Question: This image took from Deep Relax app from Play Store:

How do I create a popup menu? I am creating an app I want to ask the user to provide feedback?
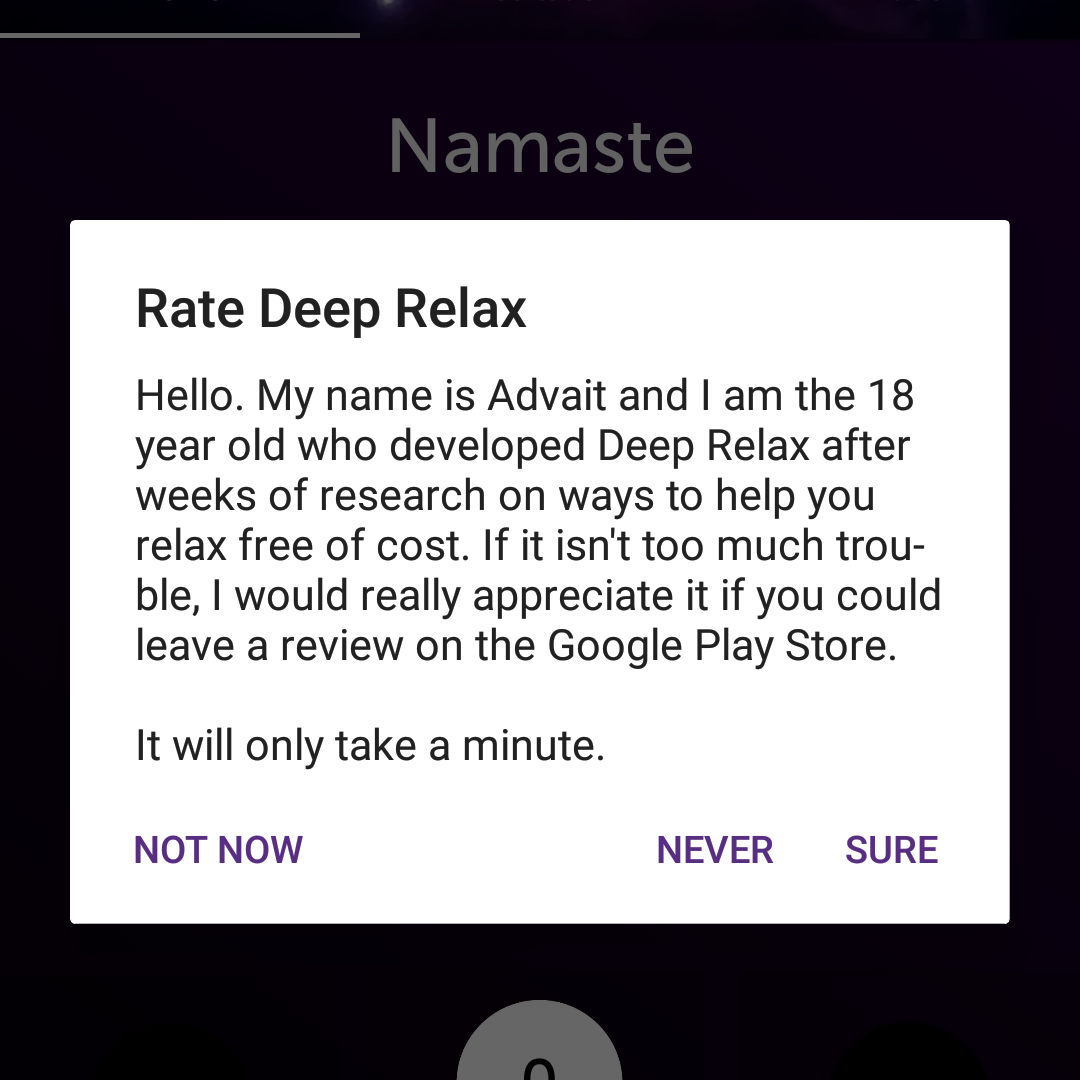
Answer: Try this use custom dialog for this purpose:
Create layout like this custom_dialog_layout:
'''
<?xml version="1.0" encoding="utf-8"?>
<LinearLayout xmlns:android="http://schemas.android.com/apk/res/android"
android:layout_width="match_parent"
android:layout_height="match_parent"
android:orientation="vertical">
<TextView
android:layout_width="match_parent"
android:layout_height="wrap_content"
android:padding="10dp"
android:text="title"
android:textColor="#000" />
<TextView
android:layout_width="match_parent"
android:layout_height="wrap_content"
android:padding="10dp"
android:text="Lorem Ipsum is simply dummy text of the printing and typesetting industry. Lorem Ipsum has been the industry's standard dummy text ever since the 1500s, when an unknown printer took a galley of type and scrambled it to make a type specimen book. It has survived not only five centuries, but also the leap into electronic typesetting," />
<TextView
android:layout_width="match_parent"
android:layout_height="wrap_content"
android:padding="10dp"
android:text="description" />
<LinearLayout
android:layout_width="match_parent"
android:layout_height="wrap_content"
android:orientation="horizontal">
<Button
android:layout_width="match_parent"
android:layout_height="wrap_content"
android:layout_weight="1"
android:background="@null"
android:id="@+id/btnNotNOw"
android:text="not now"
android:textColor="#040d28" />
<Button
android:layout_width="match_parent"
android:layout_height="wrap_content"
android:layout_weight="2"
android:background="@null"
android:text="Never"
android:id="@+id/btnNever"
android:textColor="#040d28" />
<Button
android:layout_width="match_parent"
android:layout_height="wrap_content"
android:layout_weight="2"
android:background="@null"
android:text="sure"
android:id="@+id/btnSure"
android:textColor="#040d28" />
</LinearLayout>
</LinearLayout>
'''
Now create dialog using below code:
'''
final Dialog dialog = new Dialog(LoginActivity.this);
dialog.setContentView(R.layout.custom_dialog_layout);
Button btnNotNOw, btnNever, btnSure;
btnNotNOw = (Button) dialog.findViewById(R.id.btnNotNOw);
btnNever = (Button) dialog.findViewById(R.id.btnNever);
btnSure = (Button) dialog.findViewById(R.id.btnSure);
Window window = dialog.getWindow();
window.setLayout(WindowManager.LayoutParams.MATCH_PARENT, WindowManager.LayoutParams.WRAP_CONTENT);
window.setGravity(Gravity.BOTTOM);
dialog.show();
btnNever.setOnClickListener(new View.OnClickListener() {
@Override
public void onClick(View view) {
// perform your action here
}
});
btnNotNOw.setOnClickListener(new View.OnClickListener() {
@Override
public void onClick(View view) {
// perform your action here
}
});
btnSure.setOnClickListener(new View.OnClickListener() {
@Override
public void onClick(View view) {
// perform your action here
}
});
'''